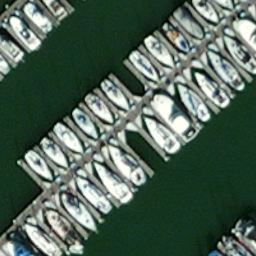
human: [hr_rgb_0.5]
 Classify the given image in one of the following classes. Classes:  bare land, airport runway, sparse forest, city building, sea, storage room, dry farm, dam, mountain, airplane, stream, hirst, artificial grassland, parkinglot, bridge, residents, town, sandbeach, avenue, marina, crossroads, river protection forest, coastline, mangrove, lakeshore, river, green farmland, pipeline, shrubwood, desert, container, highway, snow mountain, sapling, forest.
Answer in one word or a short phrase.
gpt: marina